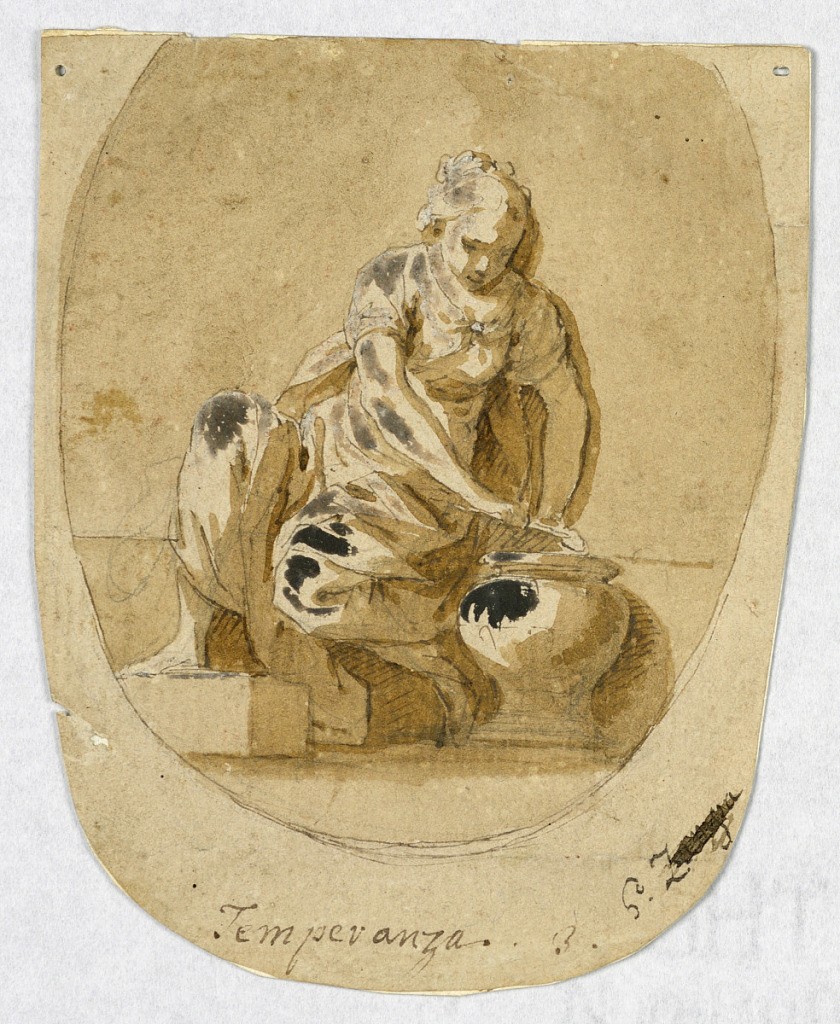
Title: Design for an Ovoidal Painting: Temperance
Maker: Giacomo Zampa, Italian, 1731 - 1808
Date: ca. 1780
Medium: Black chalk, pen and ink, brush and sepia wash, brush and oxidized white gouache on brown paper
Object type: Drawing
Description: A seated woman holds a spoon over a mixing bowl, which stands beside her left leg. Ovoid, caption, signature similar to that in 1931-6550, except for: "Temperenza", "3". On verso: black crayon shadowing, belonging to the same drawing as in 1931-65-53.